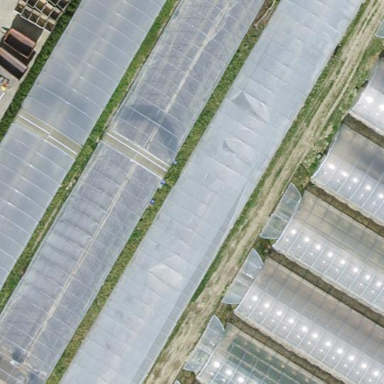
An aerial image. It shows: Area dedicated to greenhouse horticulture.